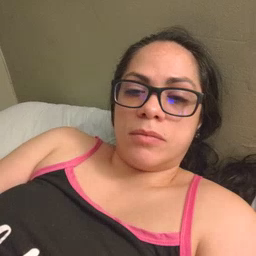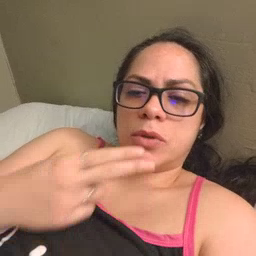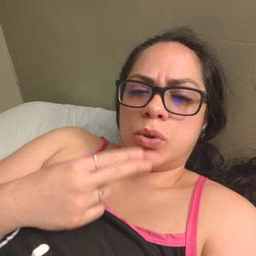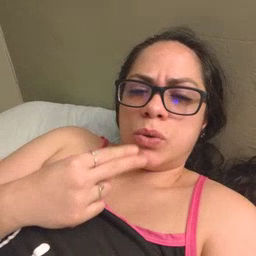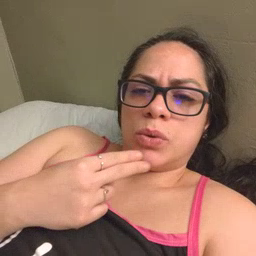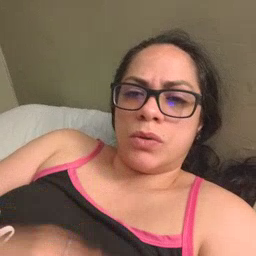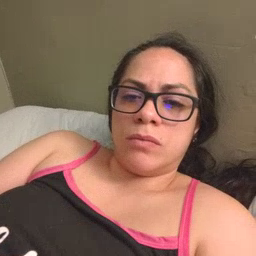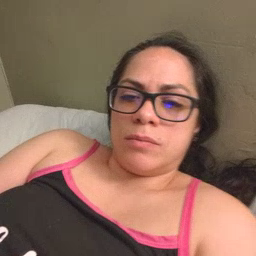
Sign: cute